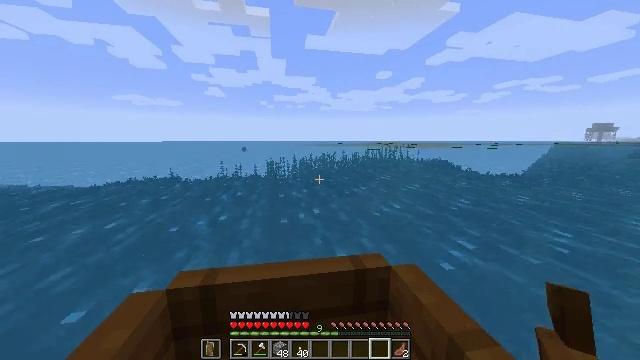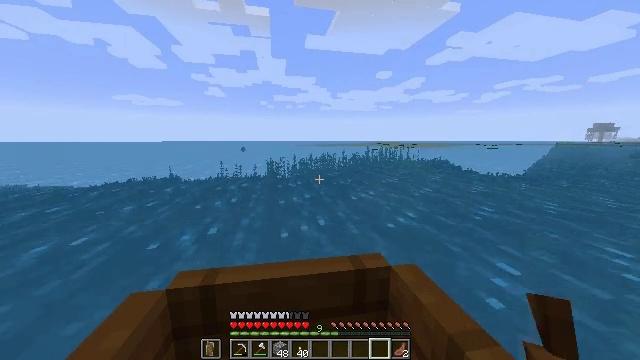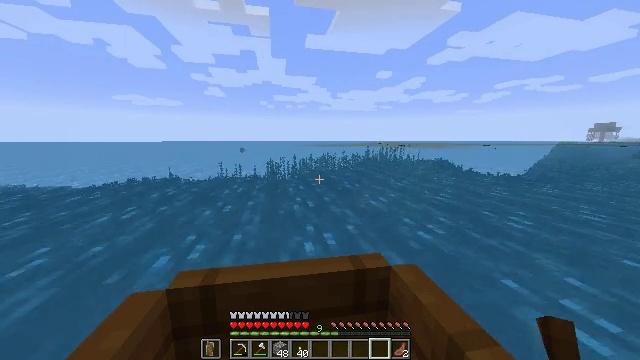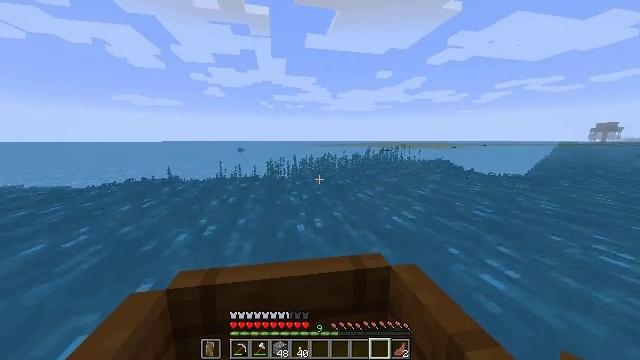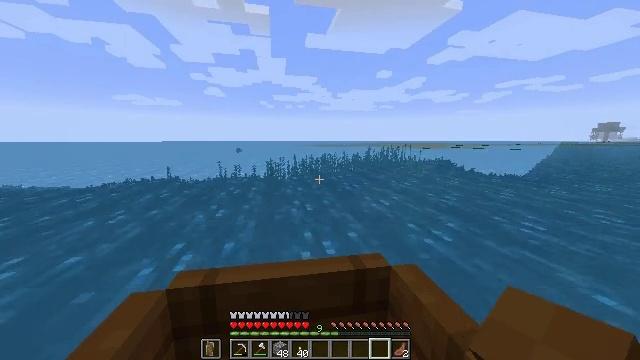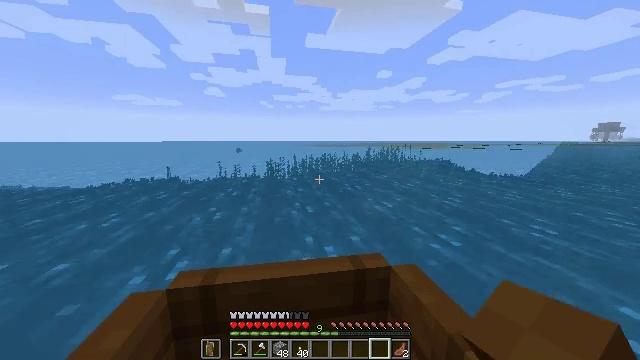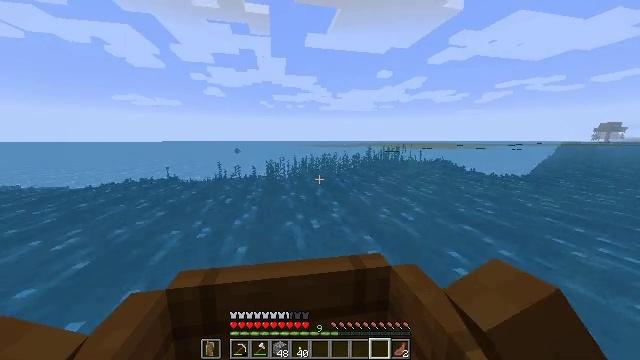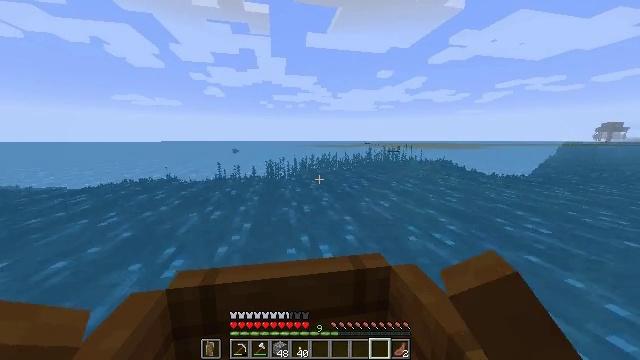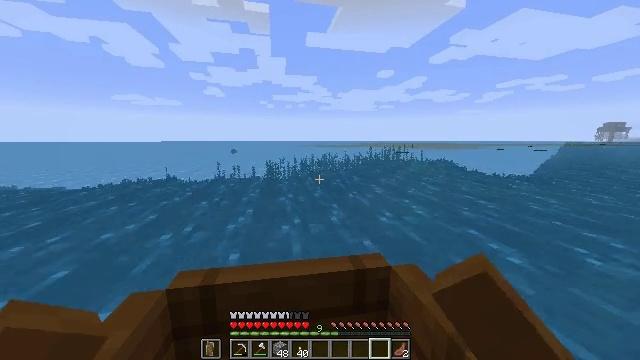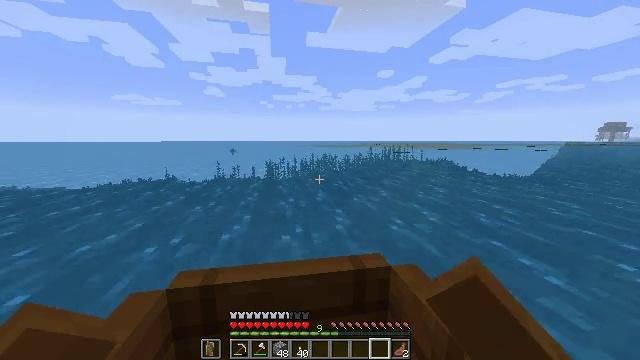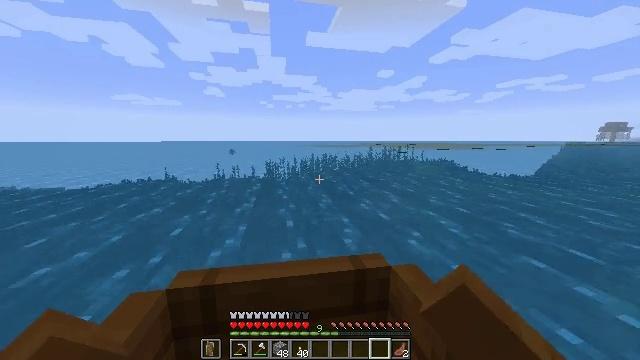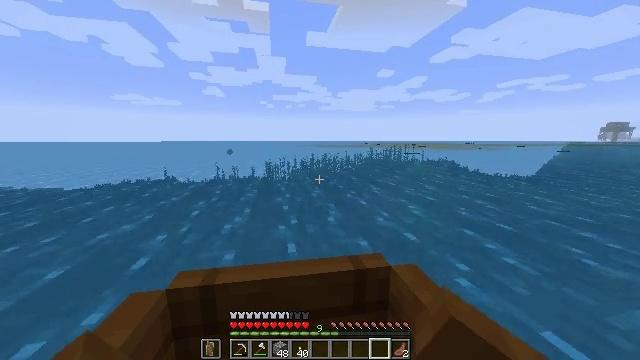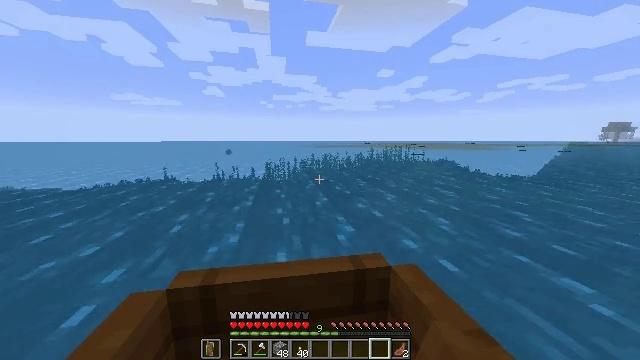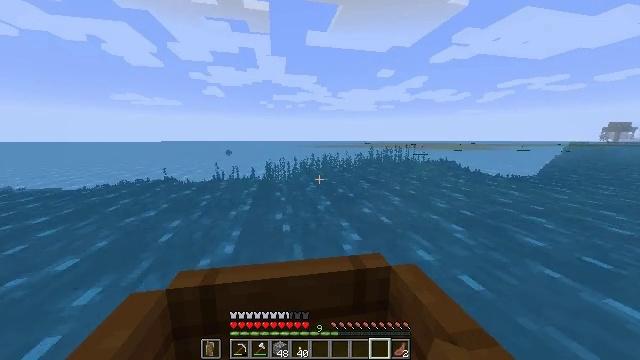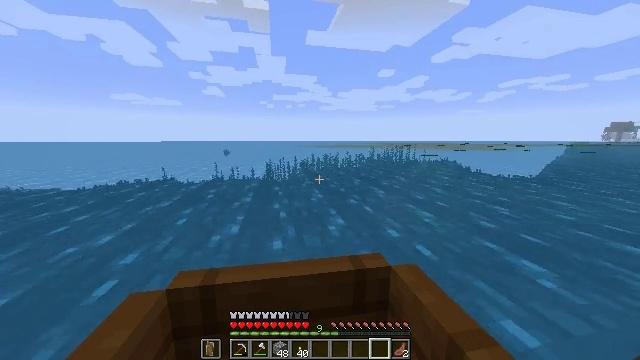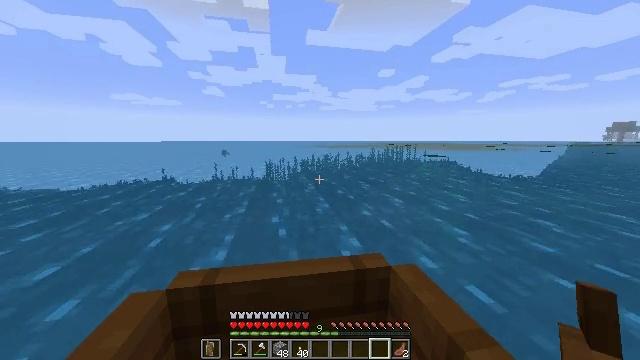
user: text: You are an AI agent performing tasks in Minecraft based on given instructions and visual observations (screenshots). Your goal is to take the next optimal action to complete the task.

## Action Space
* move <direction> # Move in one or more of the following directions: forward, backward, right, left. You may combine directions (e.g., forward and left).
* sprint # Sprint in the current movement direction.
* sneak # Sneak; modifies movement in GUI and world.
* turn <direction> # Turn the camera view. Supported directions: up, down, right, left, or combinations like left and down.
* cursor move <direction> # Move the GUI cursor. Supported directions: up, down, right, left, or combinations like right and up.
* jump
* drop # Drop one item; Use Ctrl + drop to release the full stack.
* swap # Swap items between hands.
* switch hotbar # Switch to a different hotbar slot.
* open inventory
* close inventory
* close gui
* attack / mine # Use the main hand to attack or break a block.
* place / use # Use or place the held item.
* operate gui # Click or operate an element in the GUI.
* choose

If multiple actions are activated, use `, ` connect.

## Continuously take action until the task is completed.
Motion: motion action
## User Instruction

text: Break the kelp plant in the ocean.
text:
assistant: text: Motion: move forward, sprint
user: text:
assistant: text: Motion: move forward, sprint
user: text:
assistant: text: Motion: move forward, sprint
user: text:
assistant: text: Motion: move forward, sprint
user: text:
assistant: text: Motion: move forward, sprint
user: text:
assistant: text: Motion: move forward, sprint
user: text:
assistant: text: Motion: move forward, sprint
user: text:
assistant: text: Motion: move forward, sprint
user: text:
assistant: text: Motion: move forward, sprint
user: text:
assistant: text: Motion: move forward, sprint
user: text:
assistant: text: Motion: move forward, sprint
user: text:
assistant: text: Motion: move forward, sprint
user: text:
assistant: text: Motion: move forward, sprint
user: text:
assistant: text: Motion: move forward, sprint
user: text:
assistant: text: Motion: move forward, sprint
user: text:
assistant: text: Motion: move forward, sprint
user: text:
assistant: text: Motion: move forward, sprint
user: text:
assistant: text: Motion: move forward, sprint
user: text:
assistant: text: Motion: move forward, sprint
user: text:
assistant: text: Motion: move forward, sprint
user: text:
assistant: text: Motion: move forward, sprint
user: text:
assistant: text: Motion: move forward, sprint
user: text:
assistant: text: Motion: move forward, sprint
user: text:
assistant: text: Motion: move forward, sprint
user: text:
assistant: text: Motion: move forward, sprint
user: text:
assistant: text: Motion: move forward, sprint
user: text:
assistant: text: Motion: move forward, sprint
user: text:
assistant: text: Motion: move forward, sprint
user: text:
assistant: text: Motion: move forward, sprint
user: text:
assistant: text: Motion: move forward, sprint